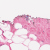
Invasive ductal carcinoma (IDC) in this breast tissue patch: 0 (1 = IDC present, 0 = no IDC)